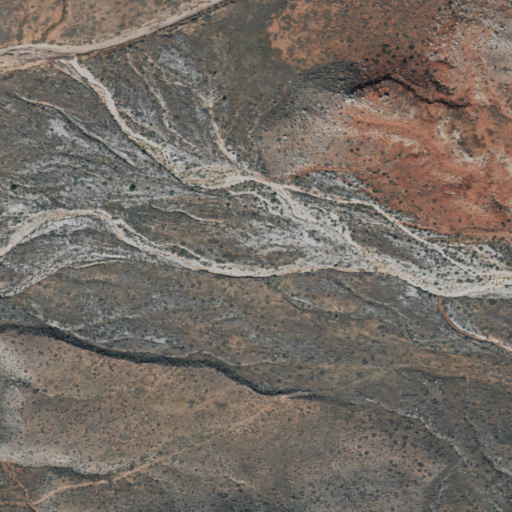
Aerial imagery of valley in Arizona named Slide Canyon containing shrub and barren land